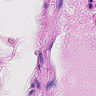
Metastatic tissue present: no